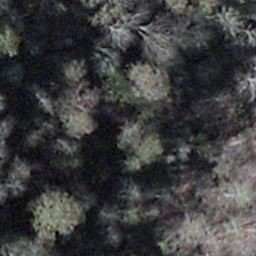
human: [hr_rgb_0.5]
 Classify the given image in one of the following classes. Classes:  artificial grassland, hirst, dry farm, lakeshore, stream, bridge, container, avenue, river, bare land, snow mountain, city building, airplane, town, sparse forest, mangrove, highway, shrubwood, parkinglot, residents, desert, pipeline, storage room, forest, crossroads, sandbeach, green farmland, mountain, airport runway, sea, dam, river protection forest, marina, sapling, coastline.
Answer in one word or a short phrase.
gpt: shrubwood